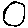
Label: circle